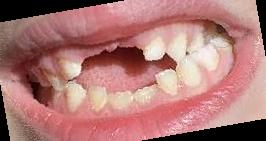
Condition: hypodontia